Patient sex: M
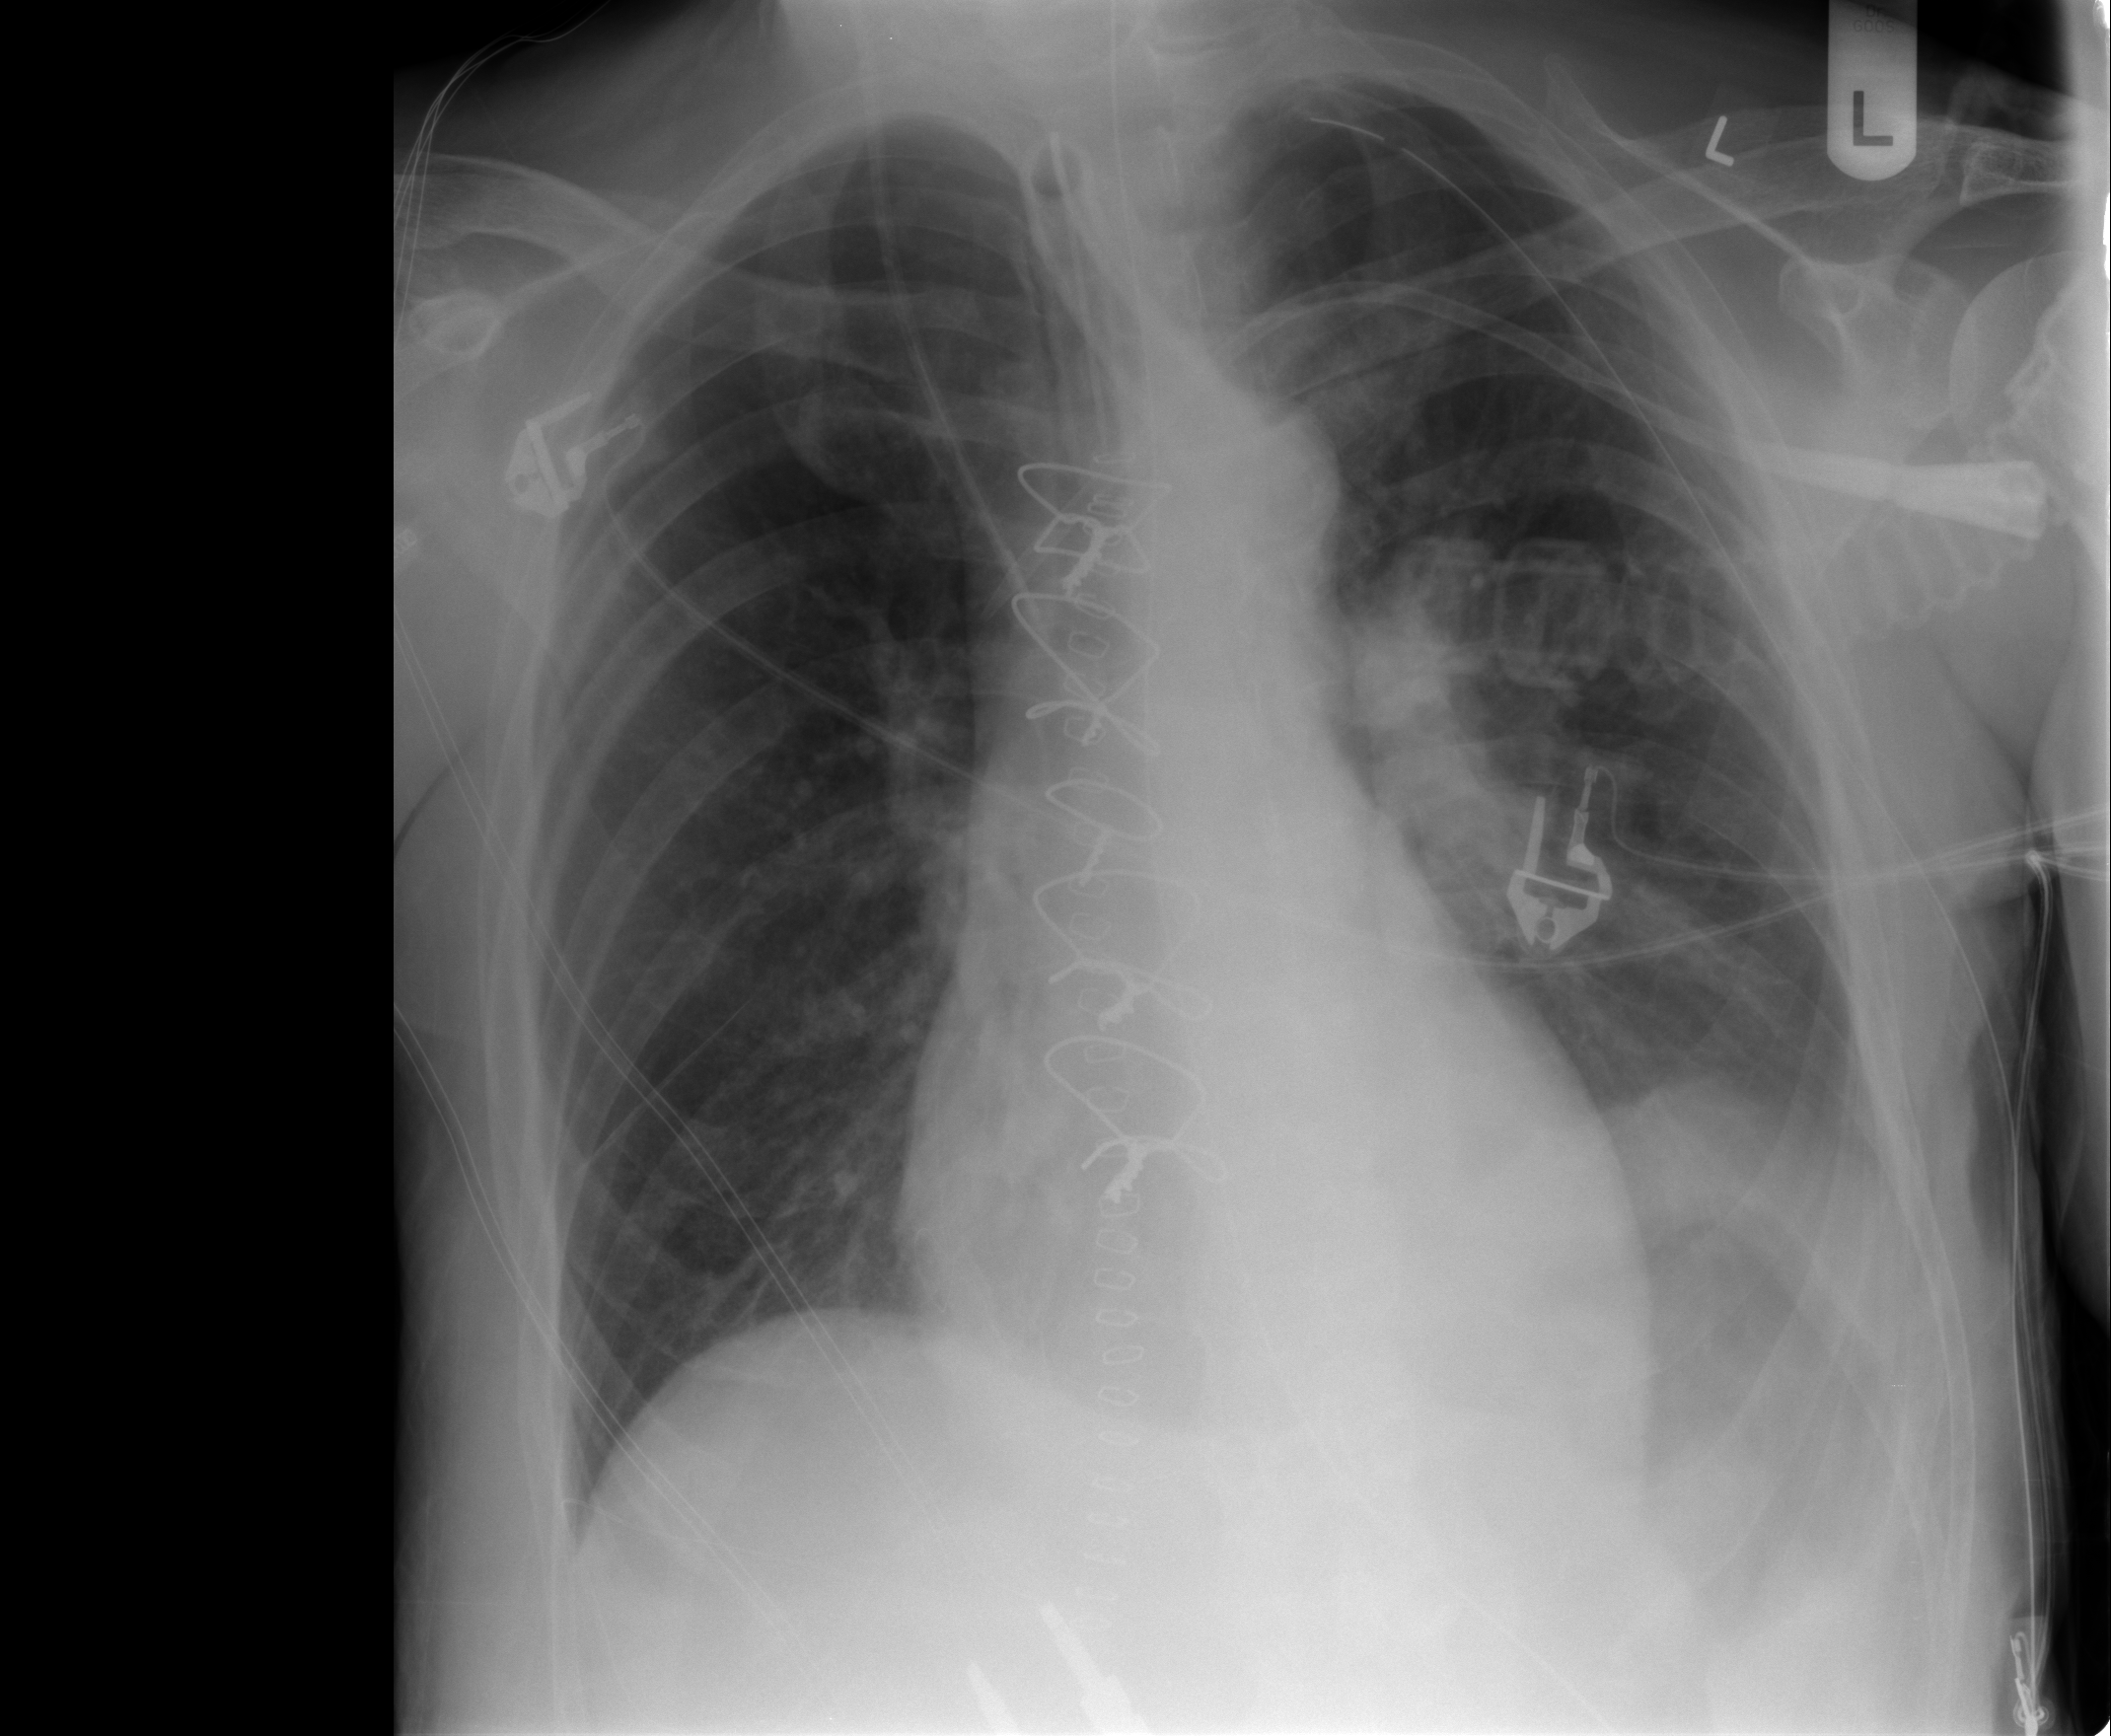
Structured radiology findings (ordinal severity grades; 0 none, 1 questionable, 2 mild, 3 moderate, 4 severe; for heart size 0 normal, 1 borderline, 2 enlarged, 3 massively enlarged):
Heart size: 0
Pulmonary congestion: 0
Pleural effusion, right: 0
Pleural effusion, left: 2
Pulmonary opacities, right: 0
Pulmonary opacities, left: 0
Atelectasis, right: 0
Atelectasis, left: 2